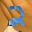
Label: 2